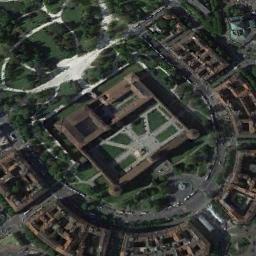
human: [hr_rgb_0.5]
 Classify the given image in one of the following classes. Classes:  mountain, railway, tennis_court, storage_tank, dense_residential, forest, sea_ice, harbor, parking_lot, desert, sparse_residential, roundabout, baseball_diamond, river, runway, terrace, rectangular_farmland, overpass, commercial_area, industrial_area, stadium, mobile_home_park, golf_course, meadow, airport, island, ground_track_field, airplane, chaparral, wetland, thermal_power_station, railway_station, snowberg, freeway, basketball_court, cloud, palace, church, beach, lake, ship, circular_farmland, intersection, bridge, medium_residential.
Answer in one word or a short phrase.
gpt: palace